Question: I am trying to build a violin plot of the following data(CSV):
'''
,Exp No.,Sensory accuracy(mm),Volume of Data points,Exp 1,Exp 2,Exp 3,Exp 4,Exp 5,Exp 6,Exp 7,Exp 8,Exp 9,Exp 10,Coefficient ,PPIP
0,1,10,3,9948,9998,9961,10042,10049,10029,9975,10020,9986,10002,34.07508050043479,0.4231902824036948
1,2,10,5,10012,10021,9991,10013,9993,10010,9995,9992,10007,10008,10.591401124392268,0.7024168537963643
2,3,10,7,10015,10002,9999,10013,10013,9995,10005,10007,10003,10016,7.223418704310154,0.7758332605676019
3,4,10,10,10019,10006,10006,10013,9995,10007,9996,10014,10002,10004,7.627435858647242,0.766226316659029
4,5,10,15,10010,10012,10014,10010,10014,10018,10006,10006,10009,10010,3.7252889522529364,0.8703132644393902
5,6,15,3,9972,10041,9953,10049,10005,9968,9978,10016,10054,10011,36.0248371112055,0.40966926227828393
'''
Can perhaps be seen easier in the image

The X axis is represented 'sensor accuracy' and 'volume of data points' column.
I want to find a way for the Y axis to be represented by the data from Exp 1-10, for each of the X-parameters.
Is there an easy way to do this without reformatting the table into individual experiment lines?
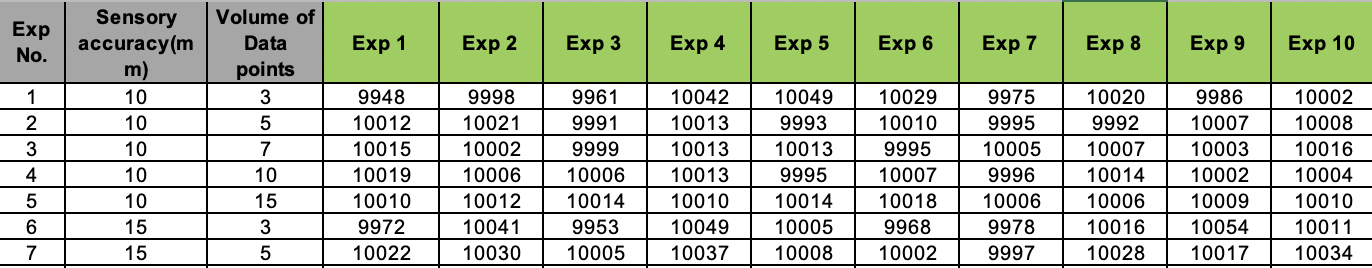
Answer: The question is ambiguous. I will try my best;
Data
<URL>
Apply <URL> to unpivot the df from wide format to long format and acquire the columns needed to plot violin plot
'''
df2=pd.melt(df, id_vars=['Sensory','volume'], value_vars=['Exp1', 'Exp2', 'Exp3', 'Exp4', 'Exp5', 'Exp6', 'Exp7', 'Exp8', 'Exp9', 'Exp10'])
'''
Result
<URL>
Plot Violin.
Violin takes three variables 'x=variable 1, y=variable 2' and 'hue=variable 3' where by 'variable 3' can be used to classify'group by 'split=True' if it has two distinct elements
You were not too definite. I plotted it as below. We can improve if needed.
Ungrouped:
'''
ax = sns.violinplot(x="variable", y="value", hue="Sensory", data=df2, palette="muted")
'''
If you need it grouped by 'Sensory' then:
'''
ax = sns.violinplot(x="variable", y="value", hue="Sensory", split=True, data=df2, palette="muted")
'''